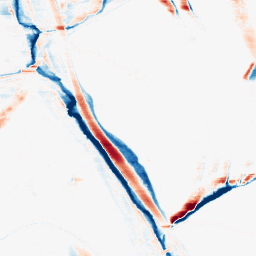
Category: morphological
Decomposition family: morphological_rect
Decomposition parameters: operation: average
width: 20
height: 3
Upsampling method: sinc_hamming
Upsampling parameters: scale: 4
kernel_size: 8
Upsampling scale: 4